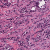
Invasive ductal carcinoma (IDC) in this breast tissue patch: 1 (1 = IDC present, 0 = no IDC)